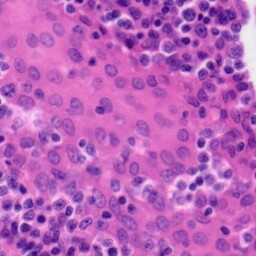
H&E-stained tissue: Tonsil